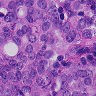
Metastatic tissue present: yes